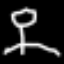
Label: palm tree